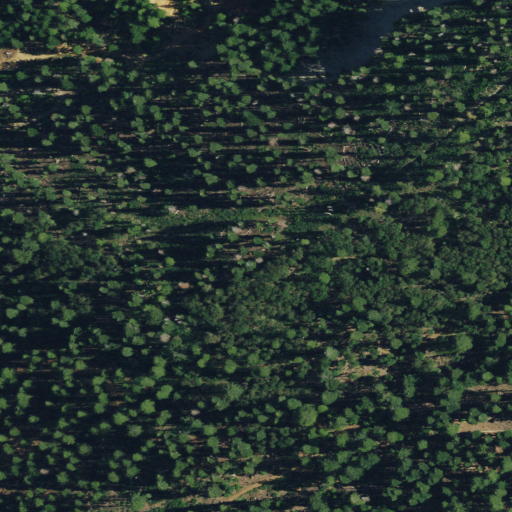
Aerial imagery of ridge(s) in California named Morristown Ridge containing evergreen forest and mixed forest